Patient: sex M, age 70
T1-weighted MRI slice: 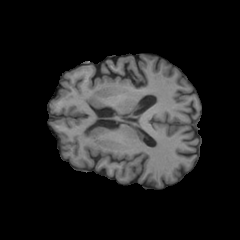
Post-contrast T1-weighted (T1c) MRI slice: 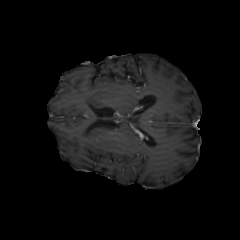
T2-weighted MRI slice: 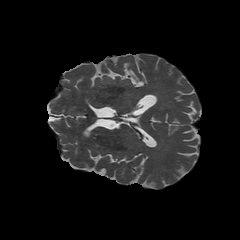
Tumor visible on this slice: no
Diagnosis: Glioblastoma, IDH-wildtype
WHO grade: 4